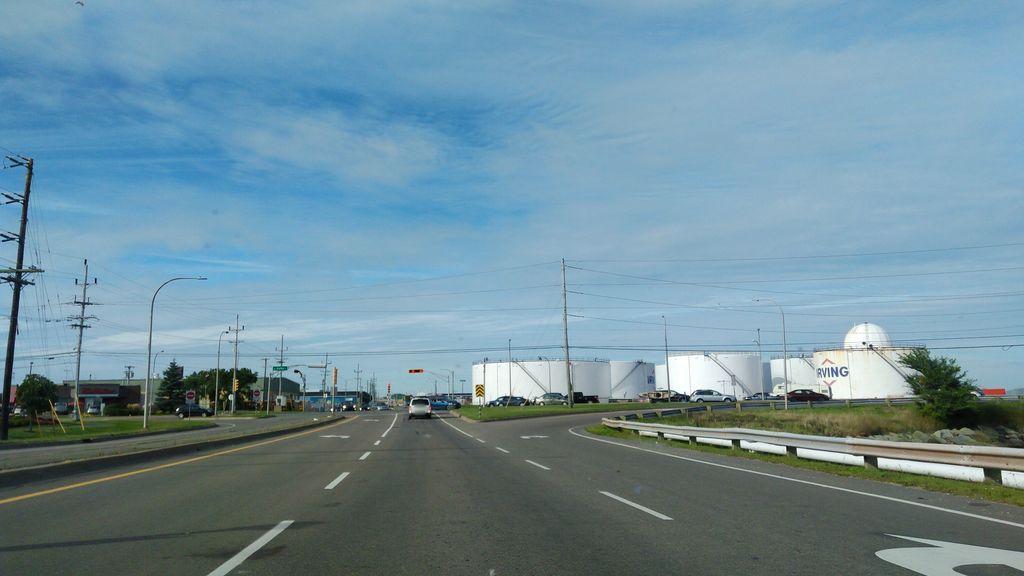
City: charlottetown